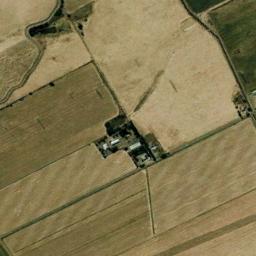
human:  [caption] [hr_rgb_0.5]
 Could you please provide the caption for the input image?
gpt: Several tan rectangular farm fields .

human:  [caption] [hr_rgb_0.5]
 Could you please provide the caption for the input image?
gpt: Several khaki rectangular farmlands of different sizes are on the ground and some houses are surrounded by these farmlands .

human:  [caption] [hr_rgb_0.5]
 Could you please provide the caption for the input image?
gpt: There are many rectangular farmlands of different sizes .

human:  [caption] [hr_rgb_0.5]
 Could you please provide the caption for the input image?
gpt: There are some green and bare rectangular farmland .

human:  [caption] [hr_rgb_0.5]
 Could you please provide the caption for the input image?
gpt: There are some yellow rectangular farmlands .